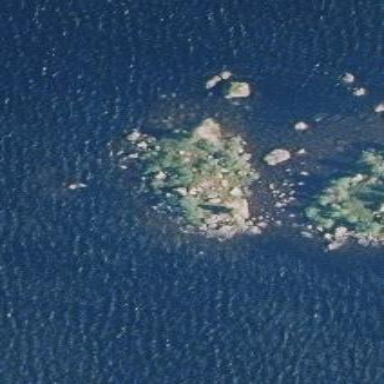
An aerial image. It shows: Islet.